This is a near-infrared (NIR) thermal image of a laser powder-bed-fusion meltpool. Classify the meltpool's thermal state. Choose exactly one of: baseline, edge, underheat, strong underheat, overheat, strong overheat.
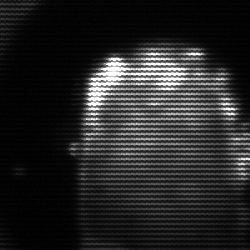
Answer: baseline